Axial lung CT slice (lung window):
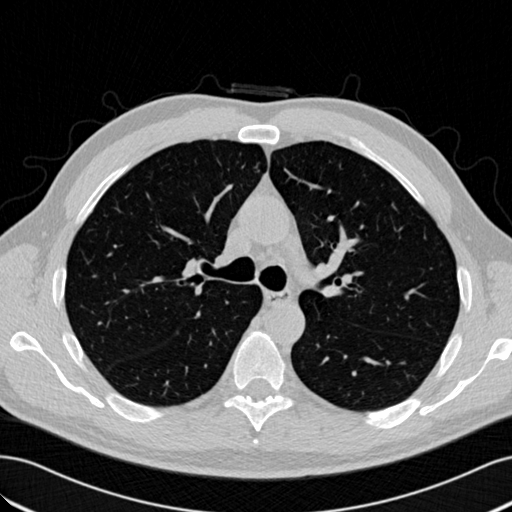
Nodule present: no